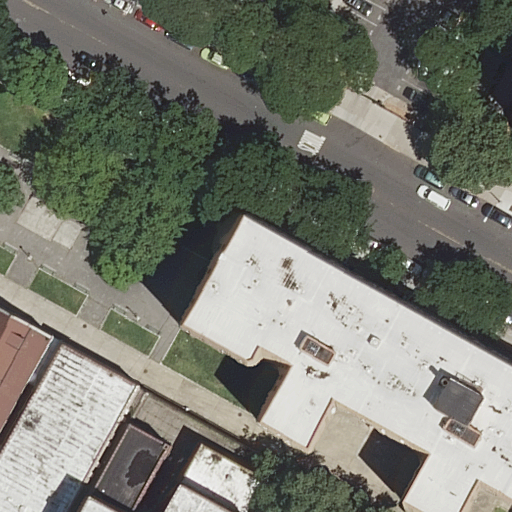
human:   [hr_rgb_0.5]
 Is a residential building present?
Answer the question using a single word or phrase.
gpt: yes

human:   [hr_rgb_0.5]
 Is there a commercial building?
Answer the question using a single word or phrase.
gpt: no

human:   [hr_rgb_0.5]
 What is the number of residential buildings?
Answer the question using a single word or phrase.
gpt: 5

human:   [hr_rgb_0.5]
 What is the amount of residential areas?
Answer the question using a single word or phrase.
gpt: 1

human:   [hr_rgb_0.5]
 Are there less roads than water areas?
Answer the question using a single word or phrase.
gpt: no

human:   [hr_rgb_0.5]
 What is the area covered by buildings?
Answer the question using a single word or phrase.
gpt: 3222m2

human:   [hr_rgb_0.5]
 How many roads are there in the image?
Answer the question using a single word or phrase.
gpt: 2

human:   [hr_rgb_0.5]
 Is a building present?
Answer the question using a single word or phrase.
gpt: yes

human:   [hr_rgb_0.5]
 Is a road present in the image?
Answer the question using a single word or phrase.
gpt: yes

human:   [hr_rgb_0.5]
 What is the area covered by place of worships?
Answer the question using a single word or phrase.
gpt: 0m2

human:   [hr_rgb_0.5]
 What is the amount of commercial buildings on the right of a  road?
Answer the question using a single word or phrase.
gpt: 0

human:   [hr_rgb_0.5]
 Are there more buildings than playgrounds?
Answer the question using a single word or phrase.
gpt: yes

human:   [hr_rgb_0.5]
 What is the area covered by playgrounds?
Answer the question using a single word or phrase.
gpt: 83m2

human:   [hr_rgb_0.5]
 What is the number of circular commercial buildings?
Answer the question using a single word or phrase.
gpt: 0

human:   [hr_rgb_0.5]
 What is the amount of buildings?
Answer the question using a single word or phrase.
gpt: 5

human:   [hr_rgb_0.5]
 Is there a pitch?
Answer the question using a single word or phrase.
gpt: yes

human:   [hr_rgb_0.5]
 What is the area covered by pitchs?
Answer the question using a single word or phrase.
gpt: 42m2

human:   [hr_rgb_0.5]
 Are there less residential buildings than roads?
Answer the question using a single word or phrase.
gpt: no

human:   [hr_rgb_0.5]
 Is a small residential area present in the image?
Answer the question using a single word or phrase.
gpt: no

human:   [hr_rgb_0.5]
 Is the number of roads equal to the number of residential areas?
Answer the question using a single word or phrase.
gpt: no

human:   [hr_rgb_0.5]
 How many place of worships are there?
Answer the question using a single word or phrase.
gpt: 1

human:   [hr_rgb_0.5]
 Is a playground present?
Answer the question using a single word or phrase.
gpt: yes

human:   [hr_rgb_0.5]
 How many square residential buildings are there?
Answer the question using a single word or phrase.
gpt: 0

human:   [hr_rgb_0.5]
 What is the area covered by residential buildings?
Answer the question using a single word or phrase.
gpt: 3222m2

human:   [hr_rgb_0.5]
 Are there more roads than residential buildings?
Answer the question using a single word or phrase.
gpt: no

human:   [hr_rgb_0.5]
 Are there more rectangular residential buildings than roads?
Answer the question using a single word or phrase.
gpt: no

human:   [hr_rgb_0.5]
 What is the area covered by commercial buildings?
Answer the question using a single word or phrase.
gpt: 0m2

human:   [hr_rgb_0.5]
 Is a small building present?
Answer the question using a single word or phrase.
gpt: yes

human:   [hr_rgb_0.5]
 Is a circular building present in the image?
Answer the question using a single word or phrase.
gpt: no

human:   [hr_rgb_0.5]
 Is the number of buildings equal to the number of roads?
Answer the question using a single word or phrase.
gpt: no

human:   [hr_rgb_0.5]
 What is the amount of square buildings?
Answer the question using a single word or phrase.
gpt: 0

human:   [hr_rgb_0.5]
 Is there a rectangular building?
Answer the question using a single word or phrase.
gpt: yes

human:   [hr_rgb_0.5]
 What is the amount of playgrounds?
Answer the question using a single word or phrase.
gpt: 1

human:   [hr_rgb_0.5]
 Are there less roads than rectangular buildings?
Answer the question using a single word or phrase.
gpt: no

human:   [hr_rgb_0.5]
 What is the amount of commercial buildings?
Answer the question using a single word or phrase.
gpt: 0

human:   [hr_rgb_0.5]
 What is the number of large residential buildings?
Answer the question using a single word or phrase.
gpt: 2

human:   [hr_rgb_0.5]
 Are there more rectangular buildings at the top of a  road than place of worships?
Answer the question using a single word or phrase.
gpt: no

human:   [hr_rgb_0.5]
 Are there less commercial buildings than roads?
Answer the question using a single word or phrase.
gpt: yes

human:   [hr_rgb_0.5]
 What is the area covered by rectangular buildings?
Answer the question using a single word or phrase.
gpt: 23m2

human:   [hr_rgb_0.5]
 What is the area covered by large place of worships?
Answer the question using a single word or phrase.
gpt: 0m2

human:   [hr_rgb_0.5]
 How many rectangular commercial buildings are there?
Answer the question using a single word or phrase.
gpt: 0

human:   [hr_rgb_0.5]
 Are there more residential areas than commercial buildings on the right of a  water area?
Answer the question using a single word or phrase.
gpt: yes

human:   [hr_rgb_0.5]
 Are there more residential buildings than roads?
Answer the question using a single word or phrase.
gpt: yes

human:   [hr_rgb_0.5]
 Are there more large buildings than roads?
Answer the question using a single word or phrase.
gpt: no

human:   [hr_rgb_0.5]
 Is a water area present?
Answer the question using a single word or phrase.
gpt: no

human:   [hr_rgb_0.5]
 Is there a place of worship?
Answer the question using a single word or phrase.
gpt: yes

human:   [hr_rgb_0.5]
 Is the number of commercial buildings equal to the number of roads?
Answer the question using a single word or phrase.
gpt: no

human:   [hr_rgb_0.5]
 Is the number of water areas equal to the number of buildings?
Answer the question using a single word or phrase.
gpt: no

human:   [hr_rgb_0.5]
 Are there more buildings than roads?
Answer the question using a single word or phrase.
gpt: yes

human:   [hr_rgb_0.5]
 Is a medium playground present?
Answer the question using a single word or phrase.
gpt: no

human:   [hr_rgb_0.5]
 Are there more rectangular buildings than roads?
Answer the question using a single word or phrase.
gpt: no

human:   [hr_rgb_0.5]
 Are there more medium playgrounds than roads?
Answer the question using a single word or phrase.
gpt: no

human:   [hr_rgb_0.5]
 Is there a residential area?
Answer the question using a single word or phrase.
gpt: yes

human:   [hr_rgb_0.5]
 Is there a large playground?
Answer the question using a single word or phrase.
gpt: no

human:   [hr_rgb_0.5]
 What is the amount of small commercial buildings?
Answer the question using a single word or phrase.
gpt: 0

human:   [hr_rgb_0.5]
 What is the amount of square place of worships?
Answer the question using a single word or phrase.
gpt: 0

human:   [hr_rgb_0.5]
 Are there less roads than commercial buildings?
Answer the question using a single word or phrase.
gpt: no

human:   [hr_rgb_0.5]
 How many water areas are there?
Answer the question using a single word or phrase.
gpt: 0

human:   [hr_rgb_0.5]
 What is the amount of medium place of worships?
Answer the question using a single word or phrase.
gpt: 0

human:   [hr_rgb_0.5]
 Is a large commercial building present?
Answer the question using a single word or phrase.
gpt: no

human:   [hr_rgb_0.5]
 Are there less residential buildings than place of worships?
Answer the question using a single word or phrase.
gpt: no

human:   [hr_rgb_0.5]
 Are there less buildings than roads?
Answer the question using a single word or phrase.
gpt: no

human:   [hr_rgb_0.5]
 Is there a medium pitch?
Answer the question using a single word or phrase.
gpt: no

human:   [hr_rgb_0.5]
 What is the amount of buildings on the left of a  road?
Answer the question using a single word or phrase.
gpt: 4